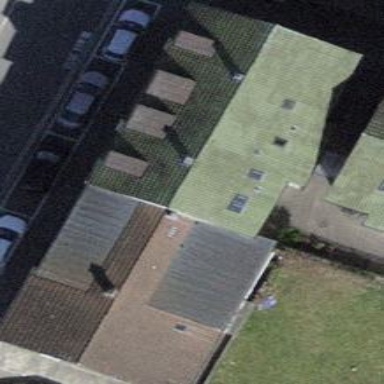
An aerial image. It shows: Building with tiled roof.